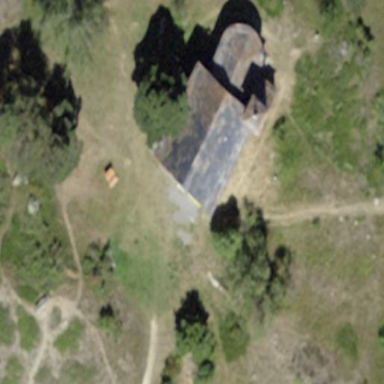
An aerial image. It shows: Chapel that serves as place of worship.